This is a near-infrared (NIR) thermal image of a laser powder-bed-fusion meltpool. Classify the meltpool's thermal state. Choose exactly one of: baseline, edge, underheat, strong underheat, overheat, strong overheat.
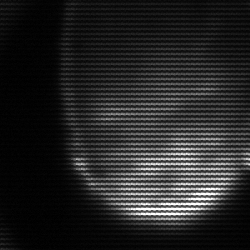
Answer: edge